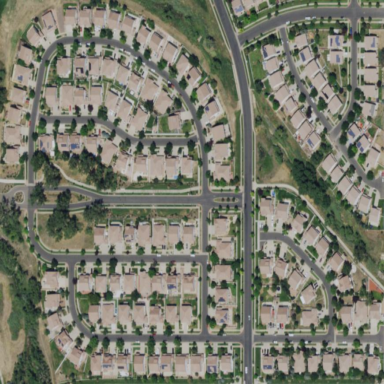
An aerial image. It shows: Residential area composed of single-family homes.